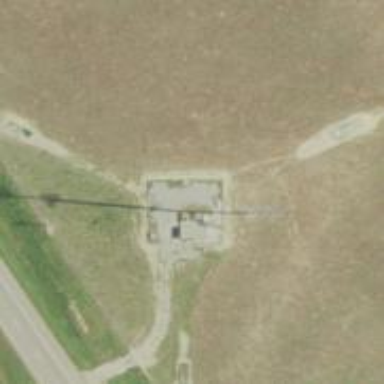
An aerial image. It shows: Communication mast tower.